Field crop: maize
Growth stage: 1
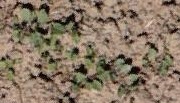
Species: convolvulus